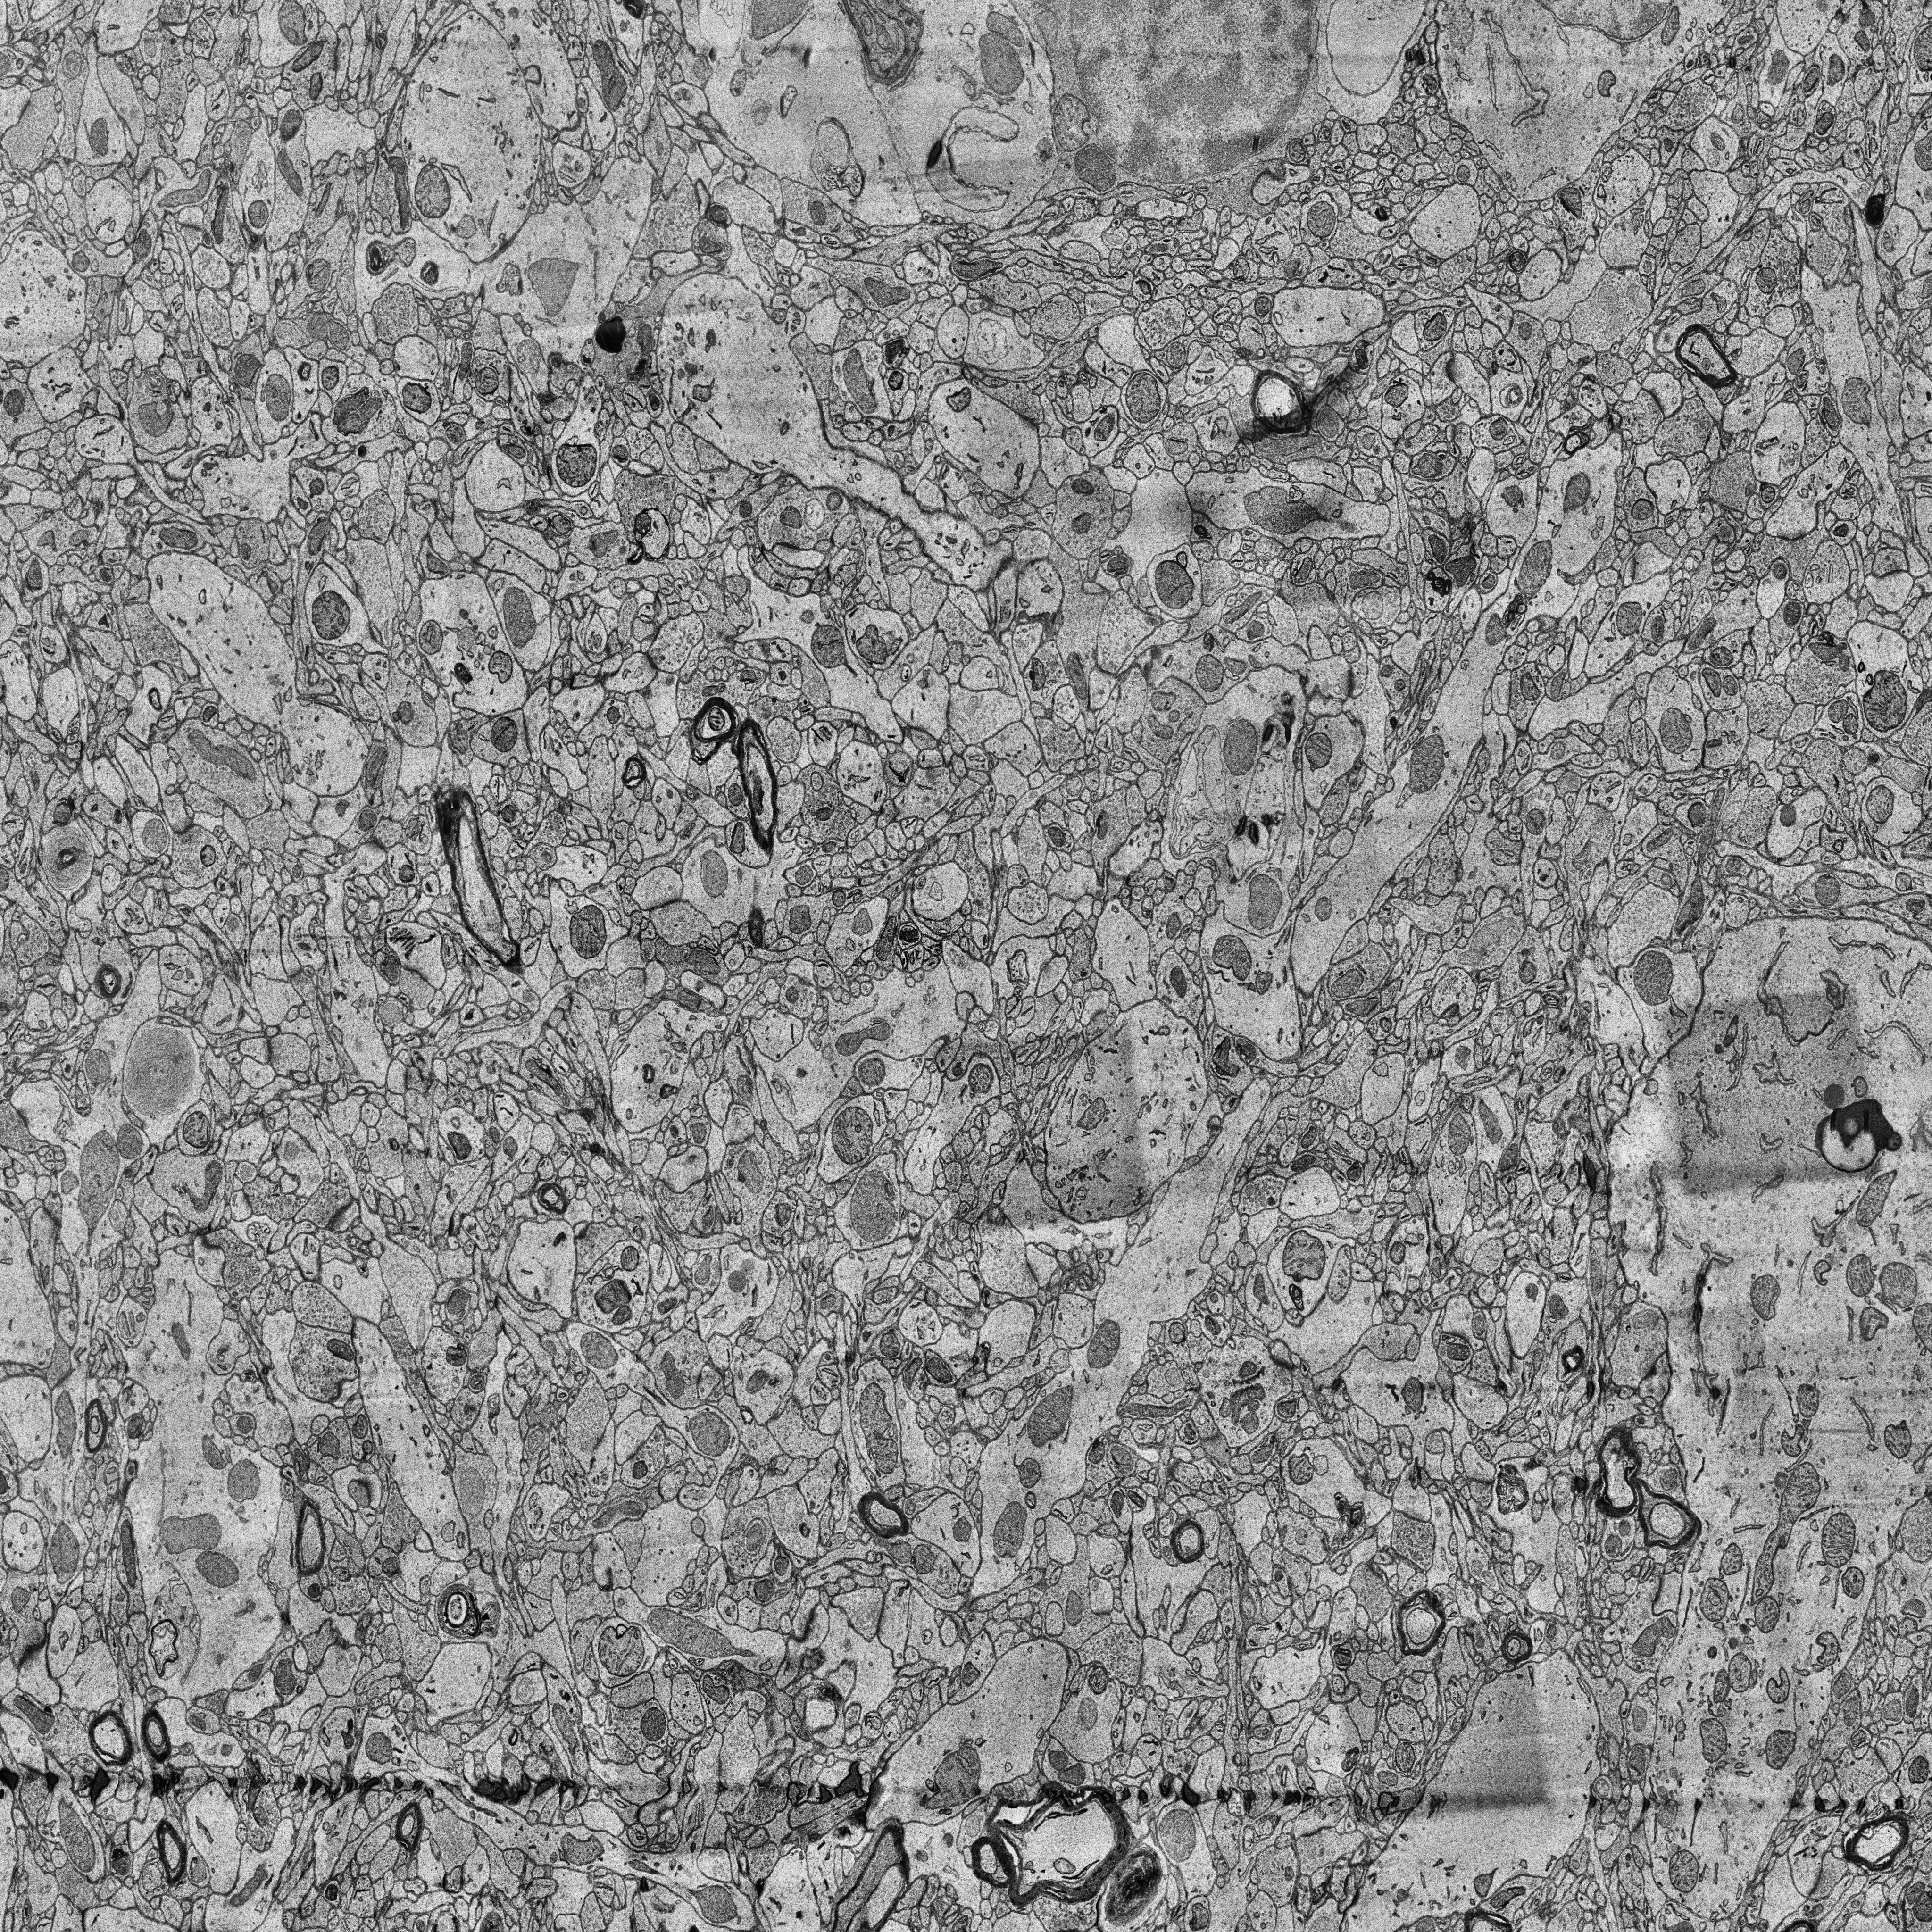
Electron microscopy slice of human cortex tissue
Slice depth (z): 173
Mitochondria instances in slice: 506